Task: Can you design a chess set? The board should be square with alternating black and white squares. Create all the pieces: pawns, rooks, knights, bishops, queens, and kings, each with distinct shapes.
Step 4072:
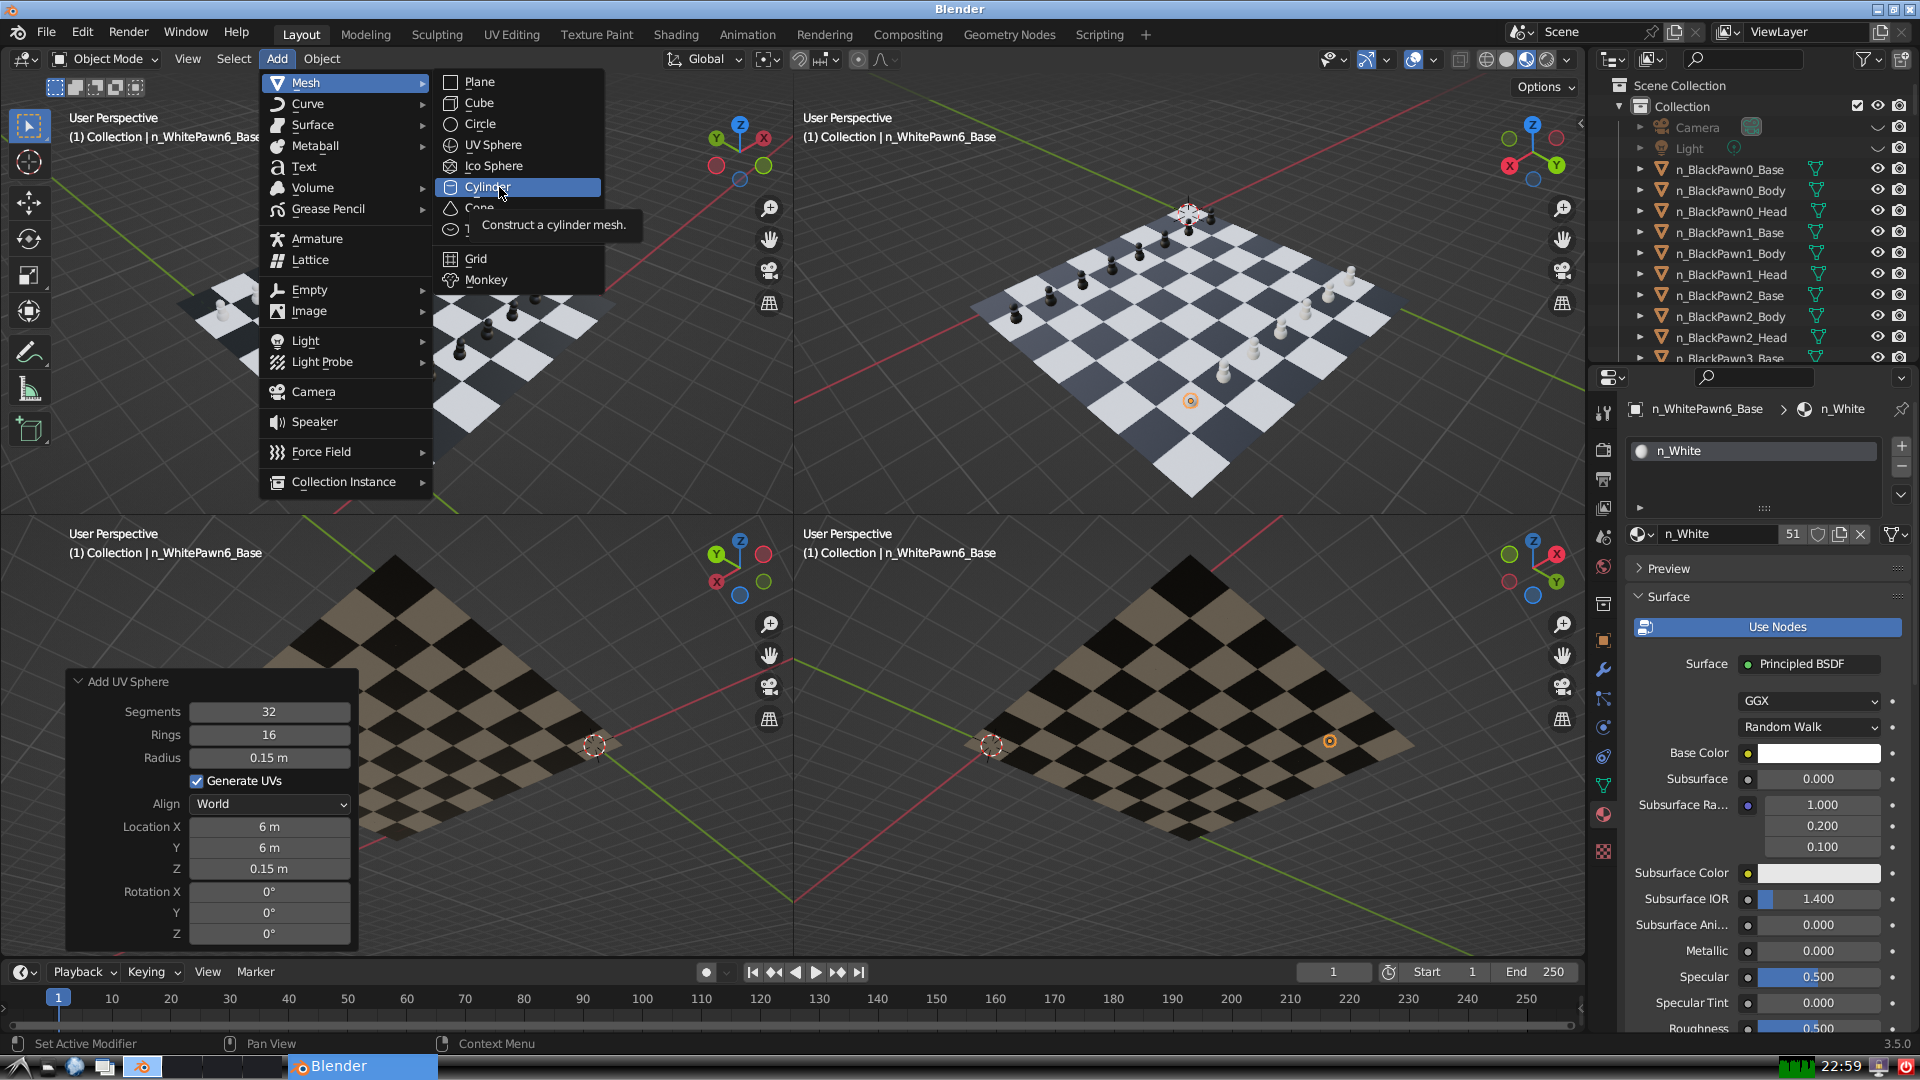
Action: click: no